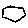
Label: hexagon